Aerial crown-view tile of a tropical tree (Barro Colorado Island, Panama), acquired 20250317:
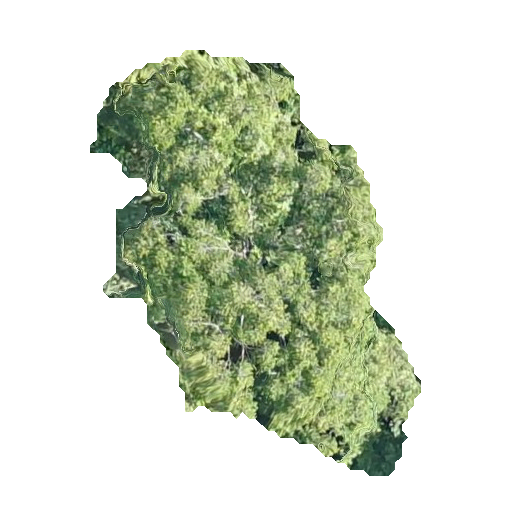
Species: Guatteria lucens
GBIF accepted scientific name: Guatteria lucens
Crown area: 128.703 m²